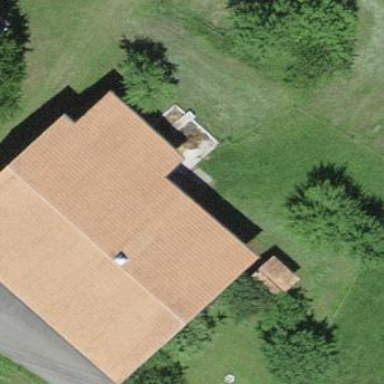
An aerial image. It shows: Farm building.